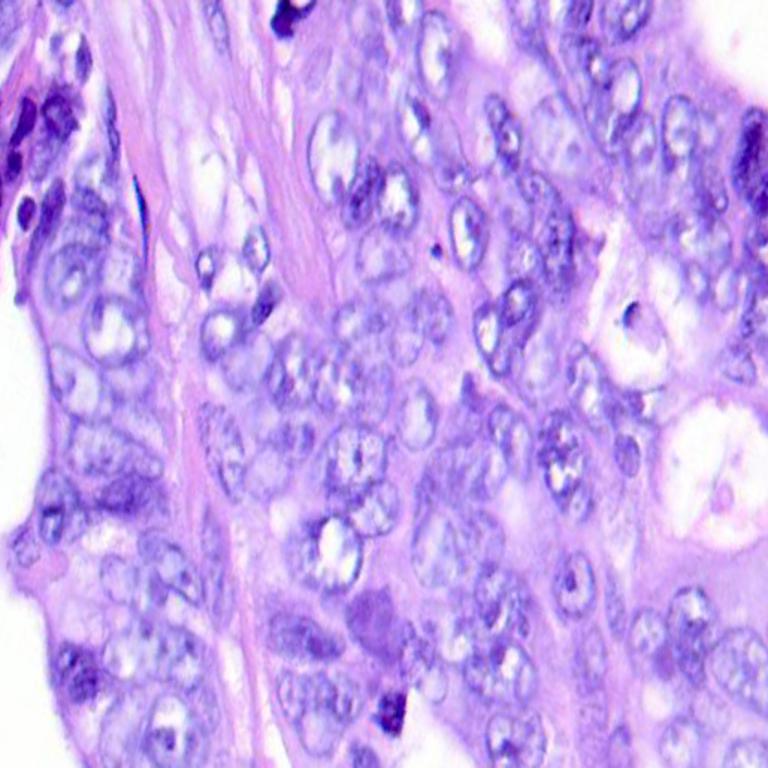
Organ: colon
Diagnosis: adenocarcinomas